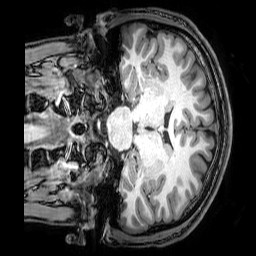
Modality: T1w
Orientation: coronal
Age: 18
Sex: male
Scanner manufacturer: philips
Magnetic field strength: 3 T
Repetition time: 0.008113 s
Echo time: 0.003709 s